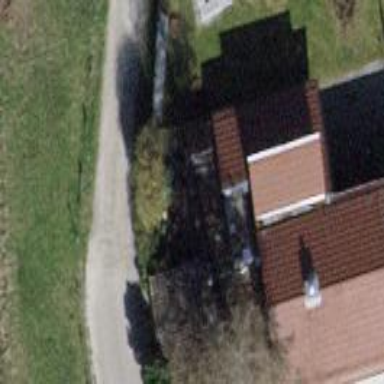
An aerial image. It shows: Building with tile roof.